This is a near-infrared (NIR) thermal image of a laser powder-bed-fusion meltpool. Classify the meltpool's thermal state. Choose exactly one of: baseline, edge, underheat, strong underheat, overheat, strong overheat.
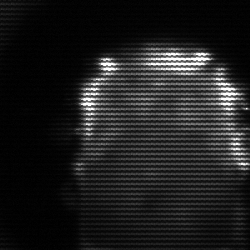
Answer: baseline